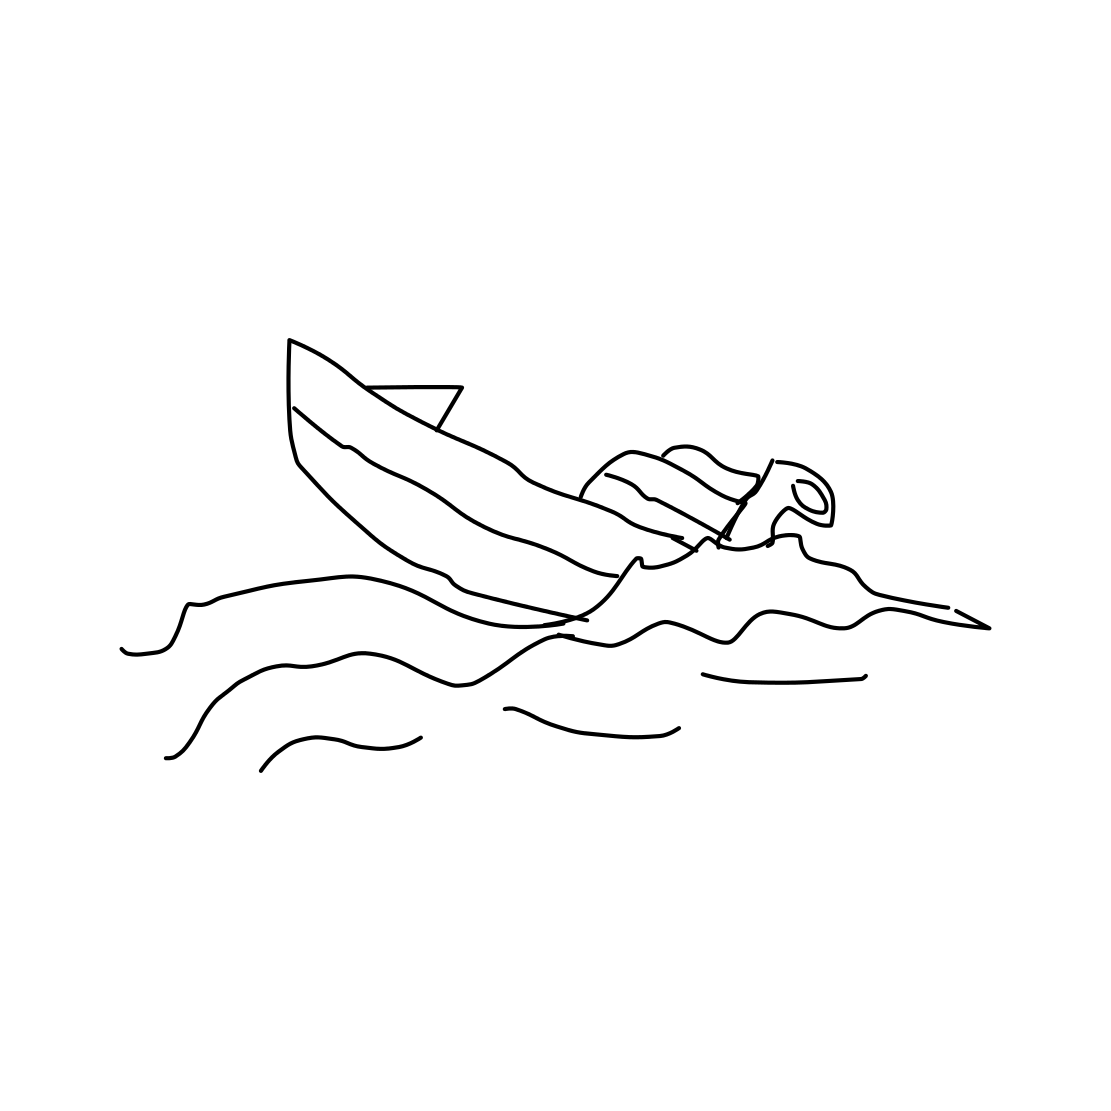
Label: speed-boat